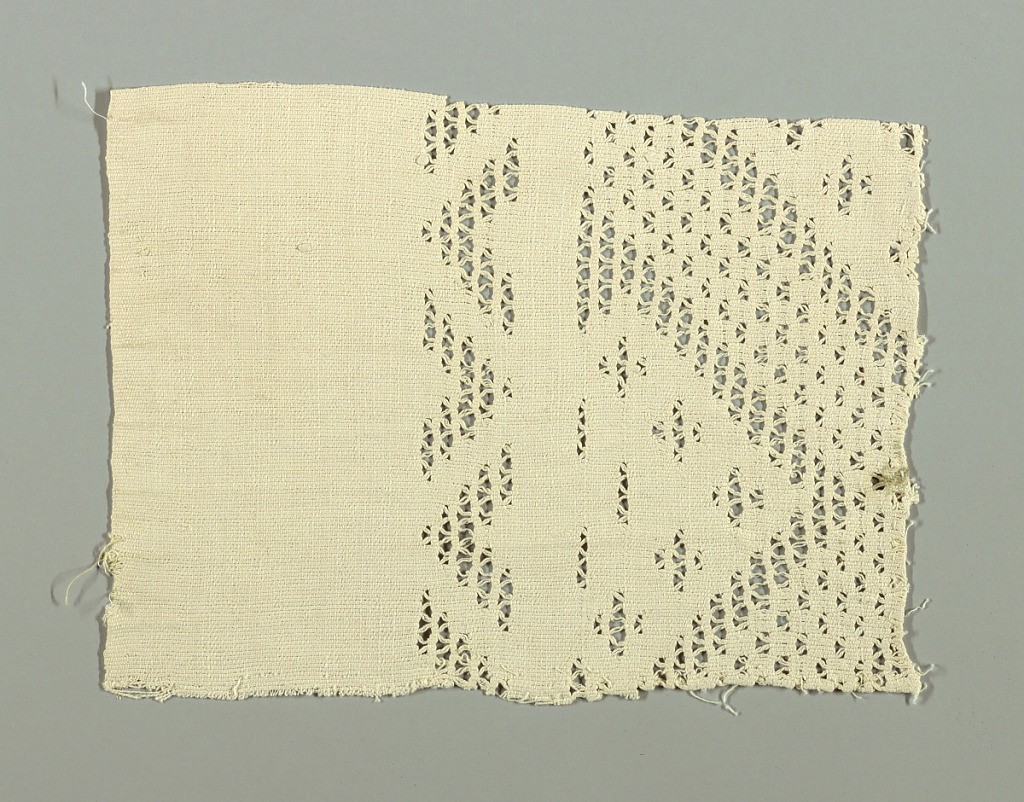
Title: Towel fragment
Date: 19th century
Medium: linen Technique: eccentric weft
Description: Fragment with a pattern of open slits.